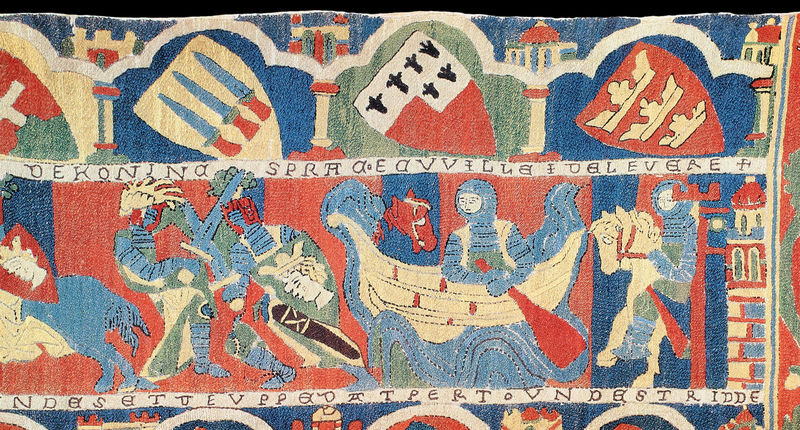
Titel: Tristanteppich I
Standort: Ausstellungsort: Wienhausen, Zisterzienserinnenkloster (EU - D - Nds)
Institution: Wienhausen, Kloster
Schlagwörter: blau, kampf, kopf, mann, meer, wasser, weiß, gelb, grün, bunt, frau, schwarz, säule, säulen, dach, gebäude, haus, rot, beige, teppich, messer, stickerei, stoff, krone, locken, boot, paddel, pferd, pferde, reiter, ruder, turm, schiff, schrift, wellen, fassade, farben, mauer, farbe, weis, banner, krieg, könig, soldaten, wandteppich, handarbeit, ruderer, rudern, inschrift, zinnen, foto, bögen, schild, burg, palast, kanu, schwert, schwerter, text, waffen, buchstaben, soldat, waffe, ritter, kämpfen, rüstung, römer, wappen, dolch, mittelalter, krieger, kreuzzug, tempel, gewebe, textil, helden, brau, gewebt, webteppich, lol, mittelalterlich, drache, weberei, zweikampf, kronen, zechnung, schilde, schirft, botte, schrit, kettenhemd, dolche, tappisserie, textilie, tetxt, lo, teppich von bayeux, zeichnumng, lswas, drei schwerter